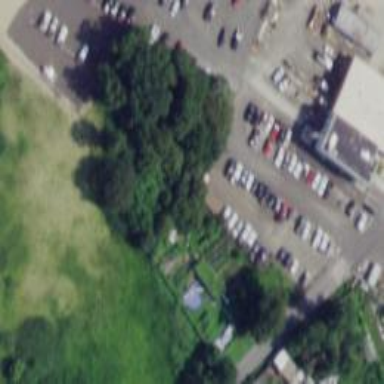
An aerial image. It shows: Allotments area.